Question: I've been trying to create a sub that would take some information from an Excel selection and create a new task on Outlook. The body of the task should feature the comment from the first cell (which it already does) but before all that I want to paste the range as it looks in Excel, then the comment, and then again, the range.

Here's my code:
'''
Sub CreateReminder()
Dim olApp As Object
Dim olRem As Object
Dim myRange As Range
Dim contact As String
Dim company As String
Dim city As String
Dim state As String
Dim cmt As comment
Dim comment As String
Dim strdate As Date
Dim remdate As Date
Set olApp = CreateObject("Outlook.Application")
Set olRem = olApp.CreateItem(3)
Set myRange = Selection
If ActiveCell.comment Is Nothing Then
Exit Sub
Else
Set cmt = ActiveCell.comment
End If
company = myRange.Columns(1).Text
contact = myRange.Columns(2).Text
If InStr(contact, "/") <> 0 Then
contact = Left(contact, InStr(contact, "/") - 1)
End If
city = myRange.Columns(7).Text
state = myRange.Columns(8).Text
myRange.Copy
comment = cmt.Text
strdate = Date
remdate = Format(Now)
rangeaddress = myRange.Address
wrksheetname = ActiveSheet.Name
With olRem
.Subject = "Call " & contact & " - " & company & " - " & city & ", " & state
.display
SendKeys "{TAB 9}"
SendKeys "^{v}"
.body = Chr(10) & comment & Chr(10)
'.startdate = strdate
'.remindertime = remdate
'.reminderset = True
'.showcategoriesdialog
End With
Set olApp = Nothing
Set olRem = Nothing
End Sub
'''
As you can see, I am able to paste using a SendKeys method, but it is sort of a hack, and not... sophisticated. I'm sure there's another way of doing it, any ideas?
I found code for pasting as HTML to an email, but as I understand, the Mail item allows for HTML, but not the Task item.
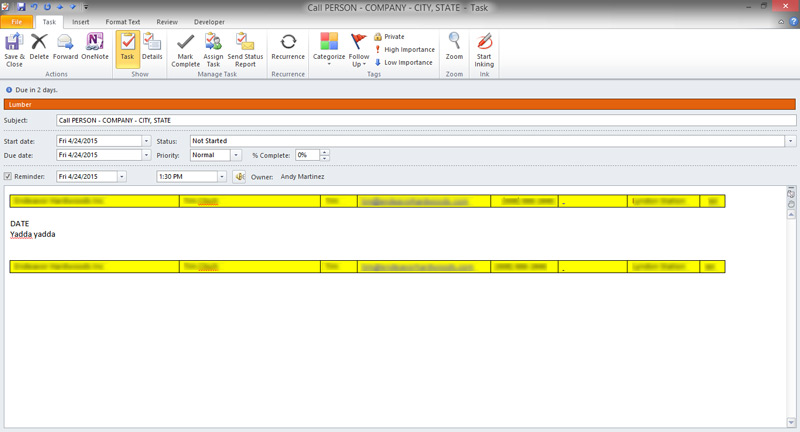
Answer: Outlook uses Word as an email editor. You can use the Word object model for making manipulatins on the message body. The WordEditor property of the Inspector class returns an instance of the Document class (from the Word object model) which represents the body. You can read more about that way and all possible ways in the <URL>.
That way you can use the <URL> method of the Range class to copy the range to the Clipboard. Then you can use the Paste method from the Word object model to paste data into the document which represents the message body.